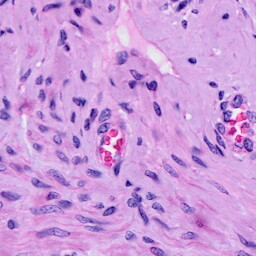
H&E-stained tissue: Cervix